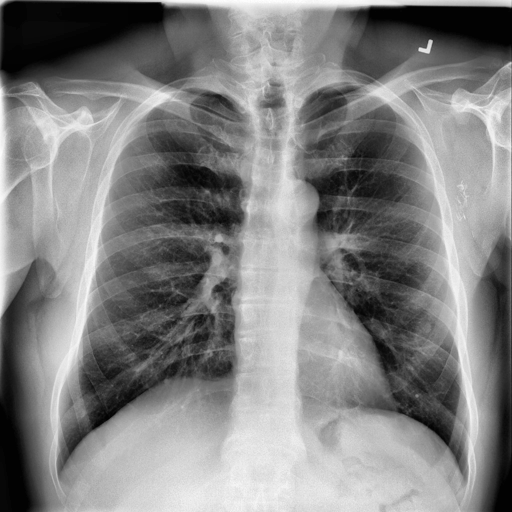
Finding: NORMAL